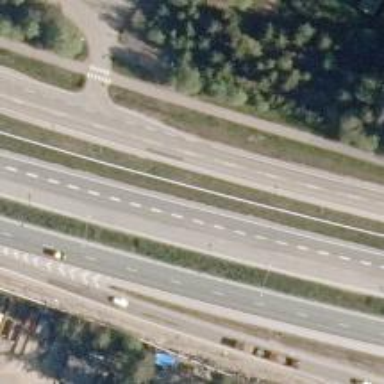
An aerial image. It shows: Asphalt motorway.